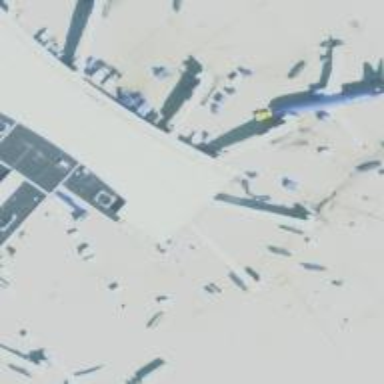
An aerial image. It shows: Airport gate.